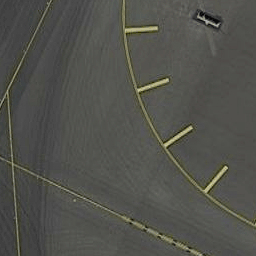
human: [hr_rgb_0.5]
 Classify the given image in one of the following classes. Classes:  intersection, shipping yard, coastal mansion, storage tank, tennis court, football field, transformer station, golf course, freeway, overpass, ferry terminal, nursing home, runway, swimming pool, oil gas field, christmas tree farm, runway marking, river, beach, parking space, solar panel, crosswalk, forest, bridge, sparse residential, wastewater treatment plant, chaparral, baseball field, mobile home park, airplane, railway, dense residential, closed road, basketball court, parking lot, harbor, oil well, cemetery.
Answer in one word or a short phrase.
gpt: runway marking